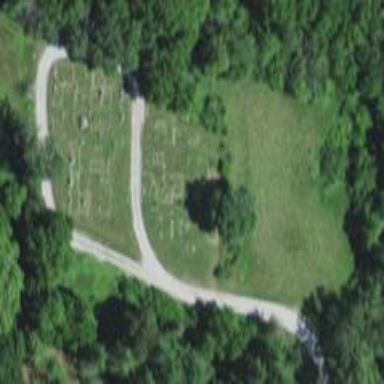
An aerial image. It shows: Cemetery.